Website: ulta-beauty
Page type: billing-address
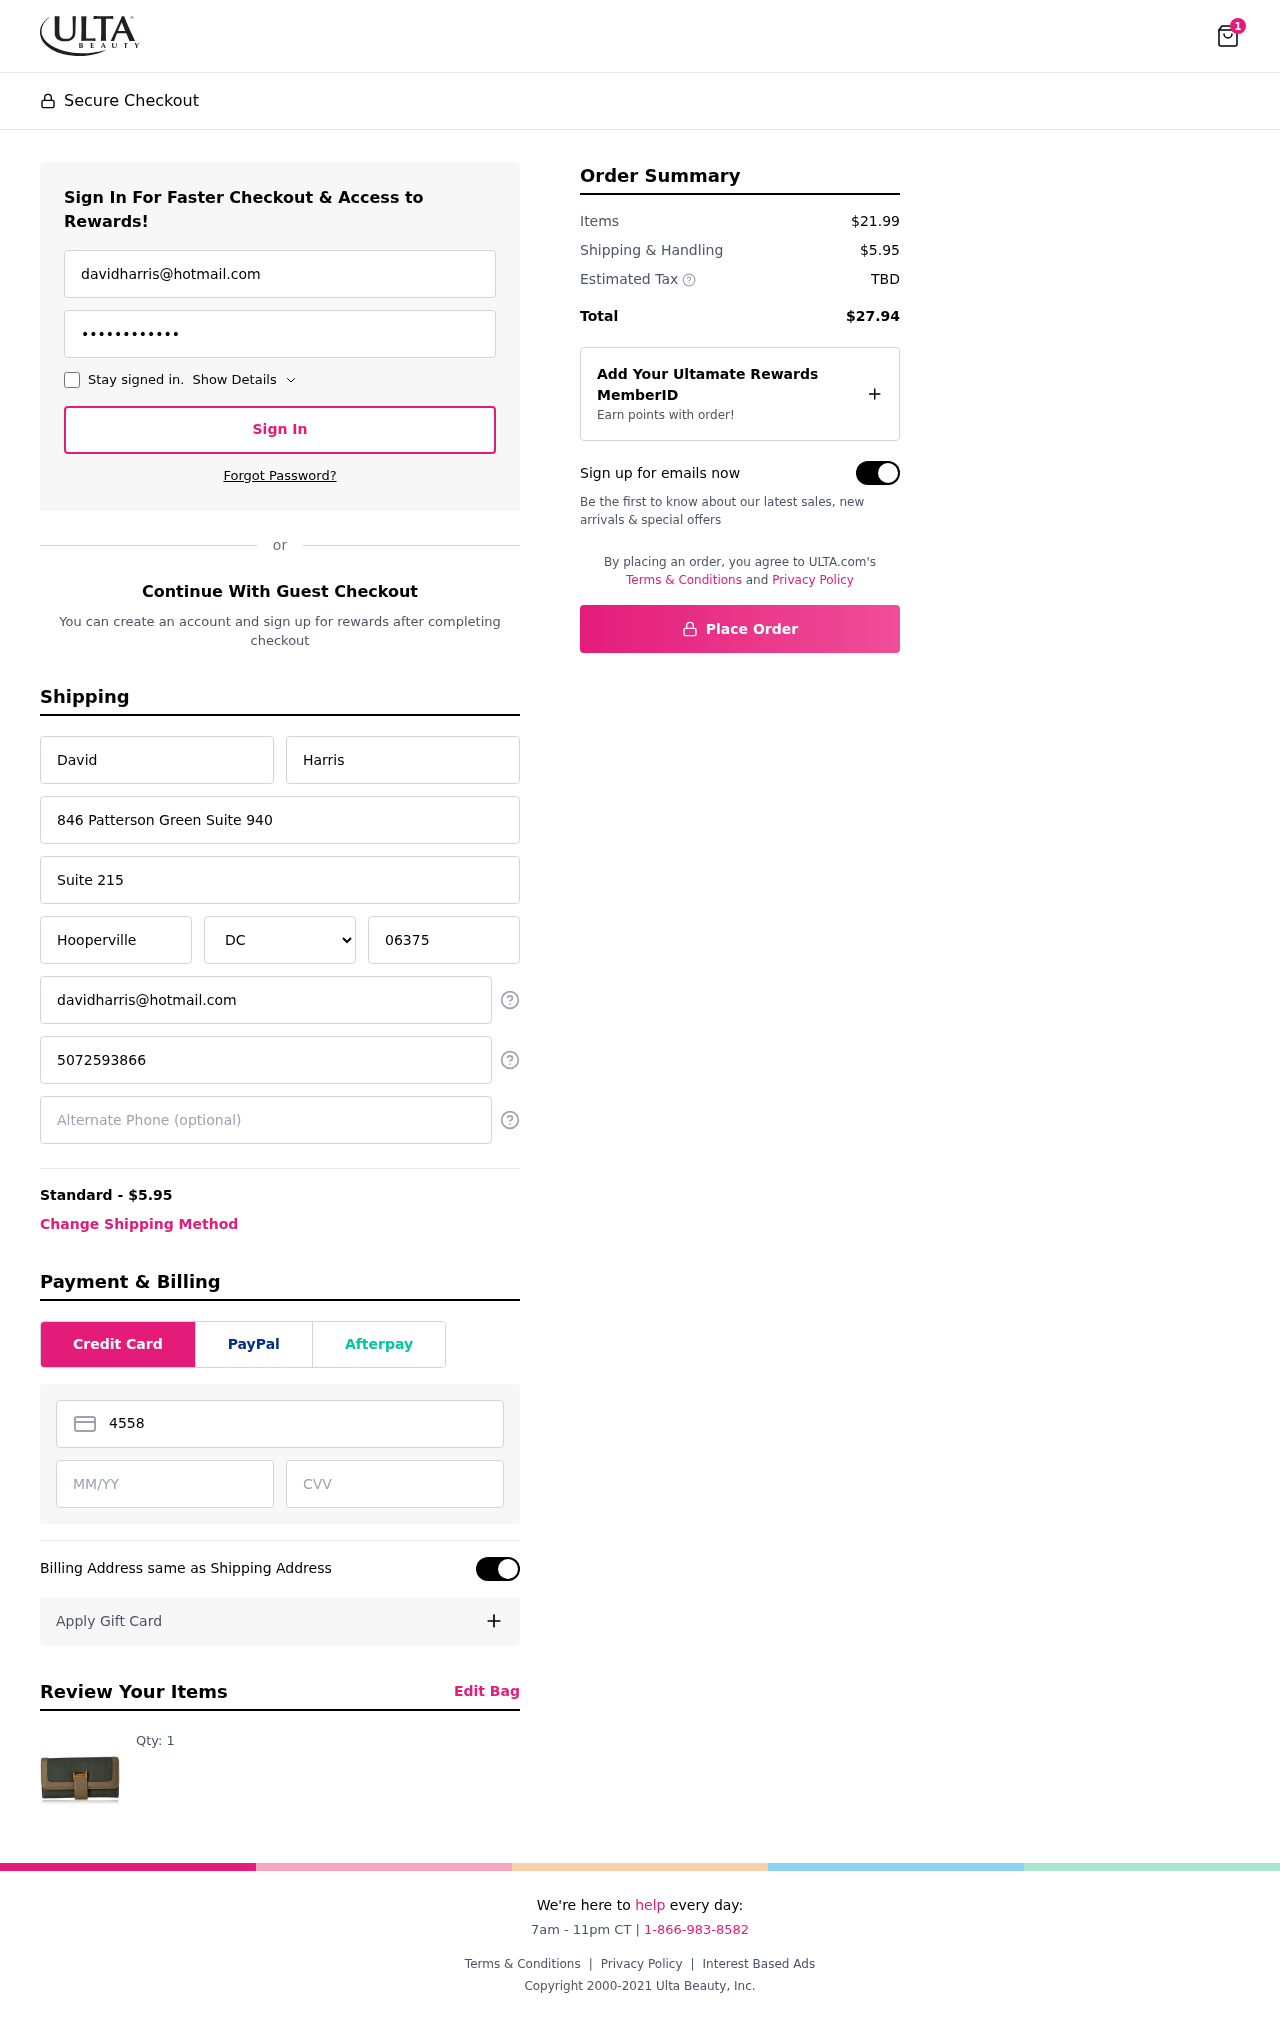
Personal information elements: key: PII_STATE
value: DC
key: PII_EMAIL
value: davidharris@hotmail.com
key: PII_FIRSTNAME
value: David
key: PII_LASTNAME
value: Harris
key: PII_STREET
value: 846 Patterson Green Suite 940
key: PII_STREET2
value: Suite 215
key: PII_CITY
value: Hooperville
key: PII_POSTCODE
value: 06375
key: PII_PHONE
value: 5072593866
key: PII_CARD_NUMBER
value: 4558 5225 5847 0960
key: PII_CARD_EXPIRY
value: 11/29
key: PII_CARD_CVV
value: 107
Product elements: key: PRODUCT1_QUANTITY
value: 1
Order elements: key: ORDER_NUM_ITEMS
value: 1
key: ORDER_SHIPPING_COST
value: $5.95
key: ORDER_SUBTOTAL
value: $21.99
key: ORDER_TOTAL
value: $27.94